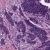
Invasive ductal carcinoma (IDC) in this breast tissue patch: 1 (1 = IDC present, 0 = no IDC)